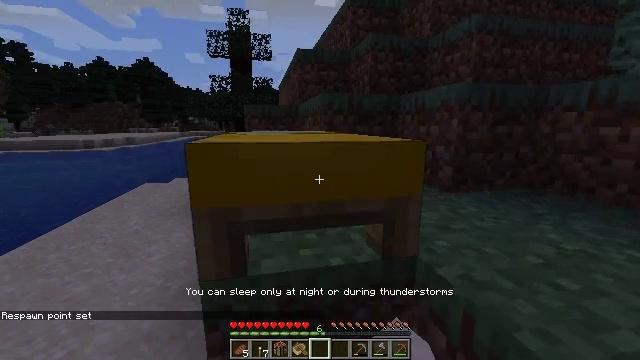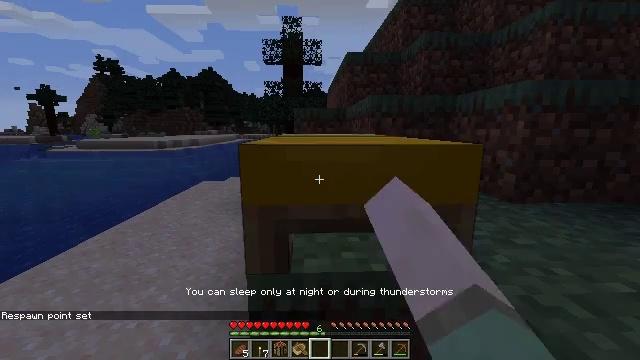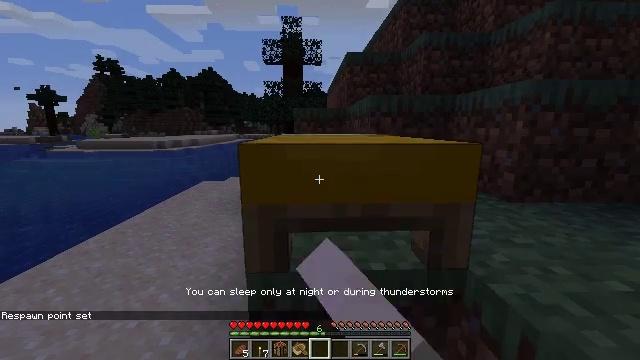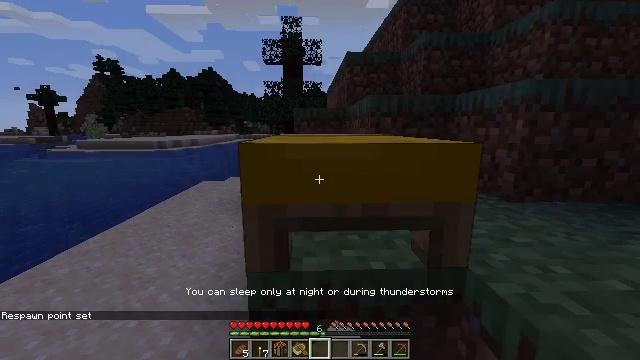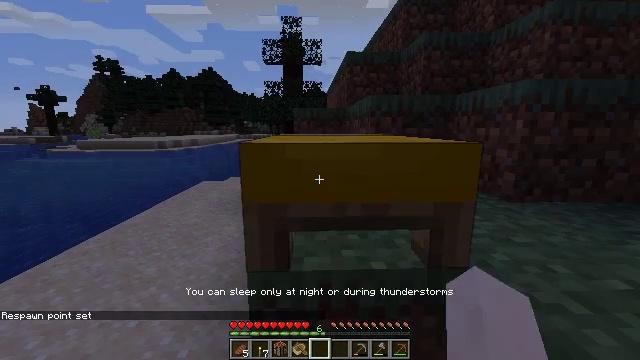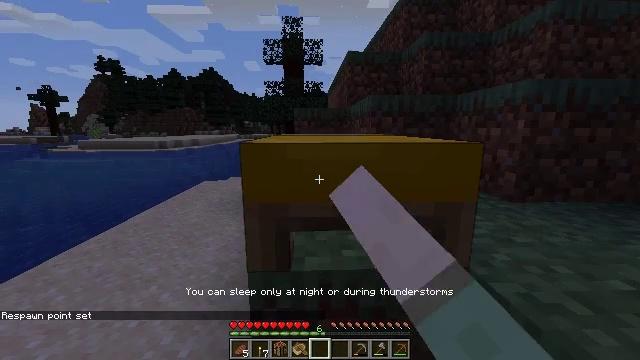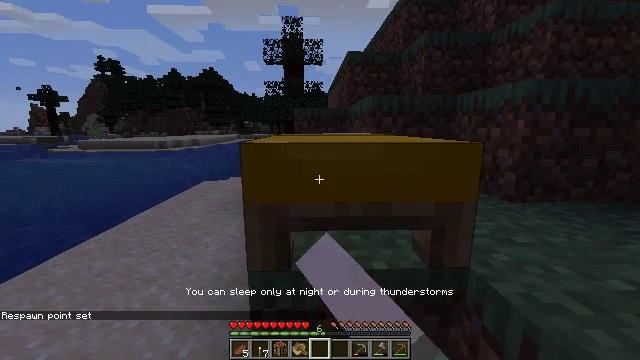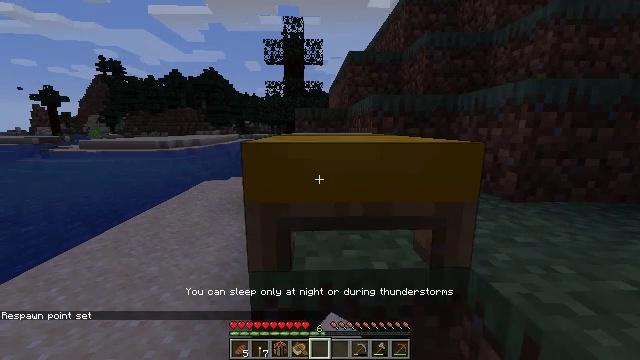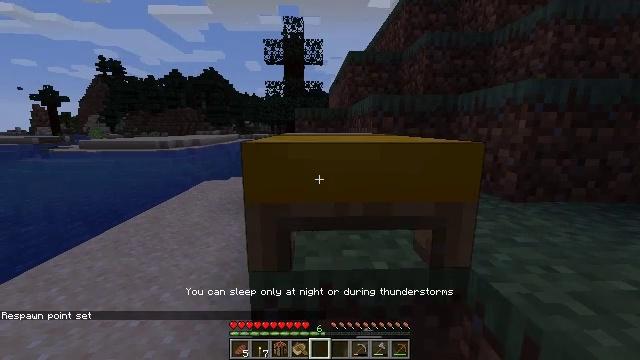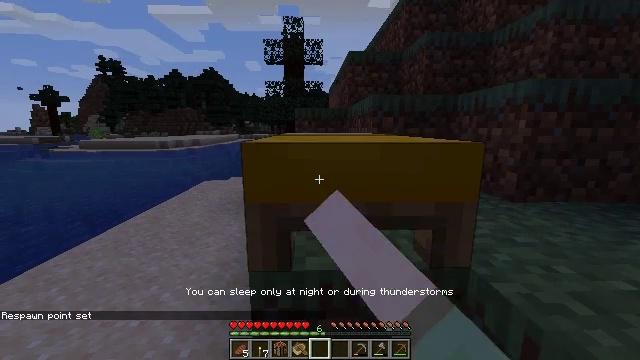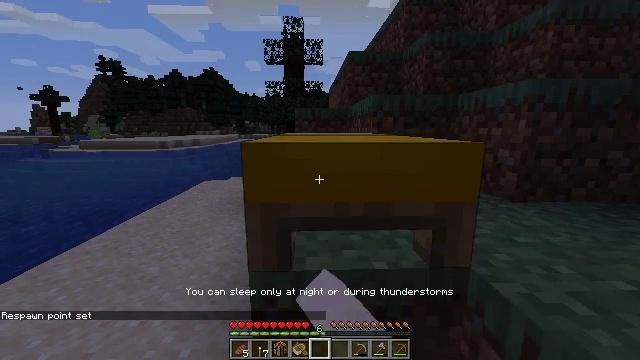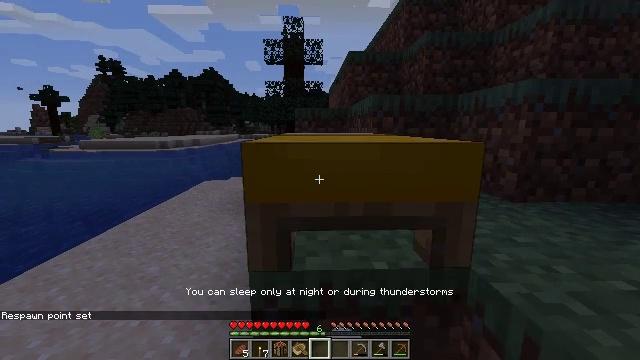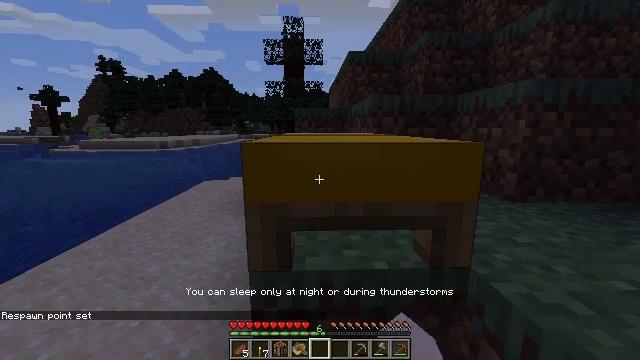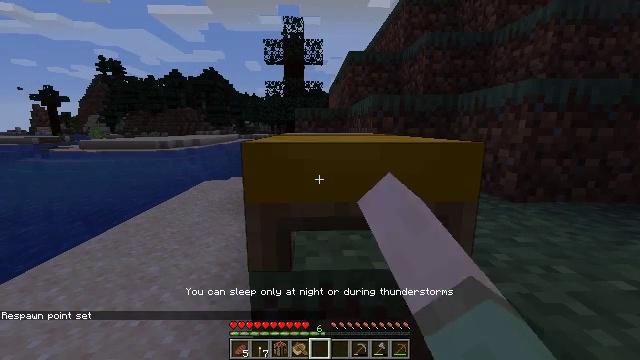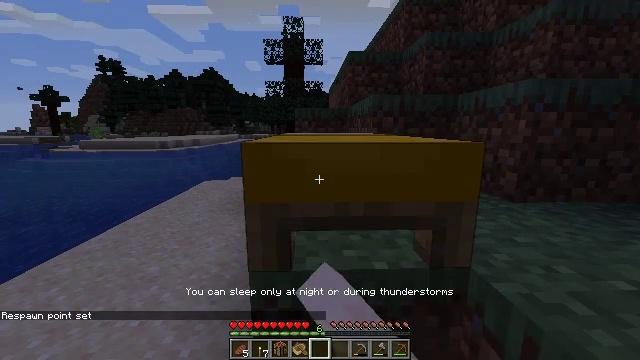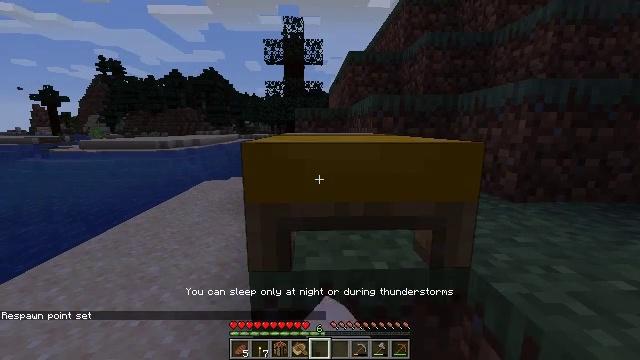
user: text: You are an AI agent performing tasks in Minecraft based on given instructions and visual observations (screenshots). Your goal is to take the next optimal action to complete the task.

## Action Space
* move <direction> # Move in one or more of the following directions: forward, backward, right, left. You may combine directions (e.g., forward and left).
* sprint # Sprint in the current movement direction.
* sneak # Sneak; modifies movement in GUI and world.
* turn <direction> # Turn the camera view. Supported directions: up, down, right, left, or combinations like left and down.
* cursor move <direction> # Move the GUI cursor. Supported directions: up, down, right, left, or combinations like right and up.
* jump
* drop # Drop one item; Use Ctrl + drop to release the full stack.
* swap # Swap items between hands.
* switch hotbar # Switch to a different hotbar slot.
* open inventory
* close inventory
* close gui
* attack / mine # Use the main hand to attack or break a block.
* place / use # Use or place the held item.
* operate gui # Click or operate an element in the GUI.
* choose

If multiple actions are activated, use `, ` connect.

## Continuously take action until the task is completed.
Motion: motion action
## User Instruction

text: Mine the yellow bed to pick it up.
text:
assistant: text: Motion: turn left, use / place
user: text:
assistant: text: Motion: use / place
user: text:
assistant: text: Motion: use / place
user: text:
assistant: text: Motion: use / place
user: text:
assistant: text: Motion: use / place
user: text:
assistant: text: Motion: use / place
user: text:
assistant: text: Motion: use / place
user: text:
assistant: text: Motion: use / place
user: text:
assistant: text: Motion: use / place
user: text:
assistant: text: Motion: use / place
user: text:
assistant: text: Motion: use / place
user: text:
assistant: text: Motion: use / place
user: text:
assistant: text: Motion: use / place
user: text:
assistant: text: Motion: use / place
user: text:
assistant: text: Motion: use / place
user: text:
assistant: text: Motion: use / place
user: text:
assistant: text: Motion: use / place
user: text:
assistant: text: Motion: use / place
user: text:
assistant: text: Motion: use / place
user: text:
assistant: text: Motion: use / place
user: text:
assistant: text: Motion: use / place
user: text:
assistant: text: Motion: use / place
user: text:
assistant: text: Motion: use / place
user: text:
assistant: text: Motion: use / place
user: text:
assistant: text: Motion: use / place
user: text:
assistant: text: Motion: use / place
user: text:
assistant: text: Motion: use / place
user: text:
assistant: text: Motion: use / place
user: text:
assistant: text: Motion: use / place
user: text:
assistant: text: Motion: use / place